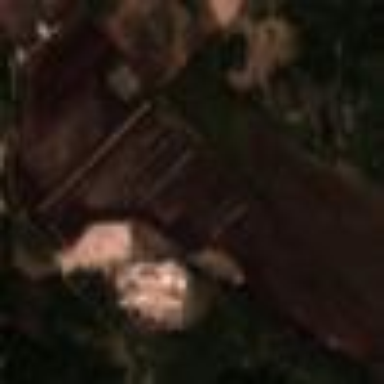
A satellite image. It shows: Quarry area.